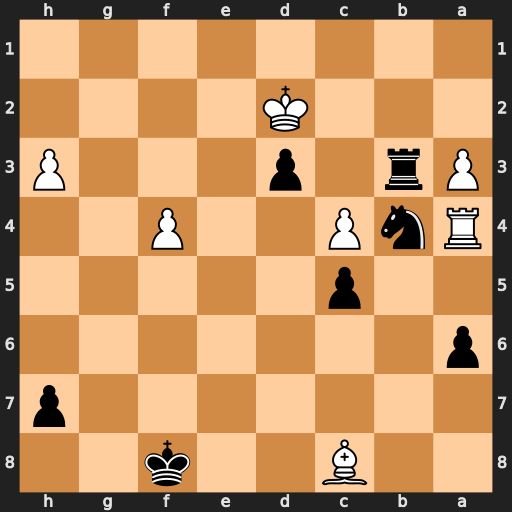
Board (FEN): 2B2k2/7p/p7/2p5/RnP2P2/Pr1p3P/3K4/8
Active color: b
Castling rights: -
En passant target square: -
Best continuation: Rb2+ Ke3 Re2+